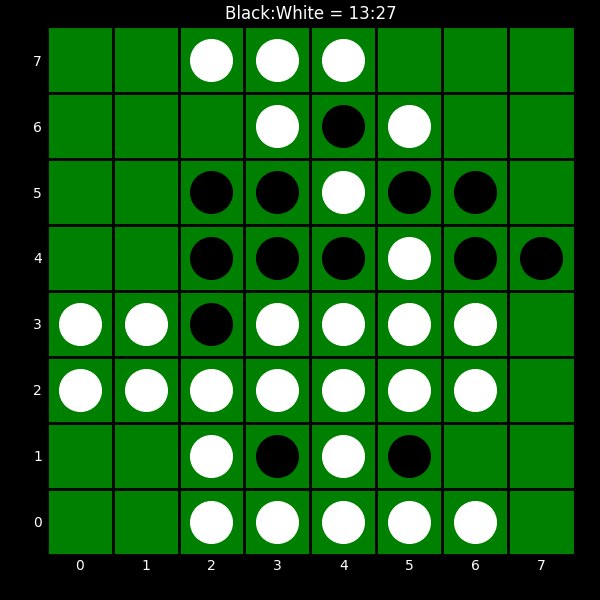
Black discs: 13
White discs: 27